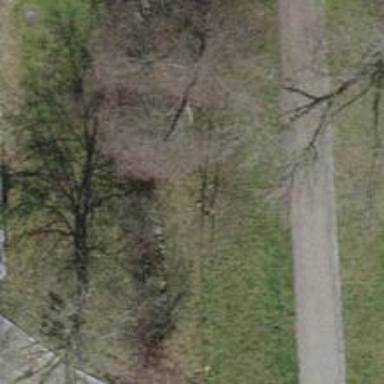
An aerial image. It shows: Urban tree adds touch of nature to the surroundings.